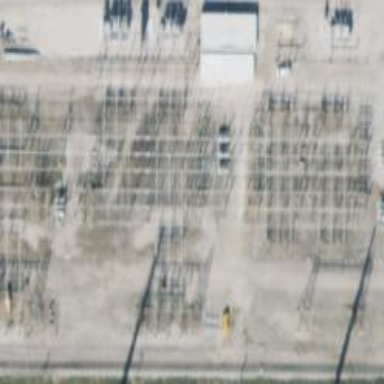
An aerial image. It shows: Switch for power supply.